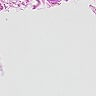
Metastatic tissue present: no